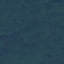
Land use / land cover: Forest